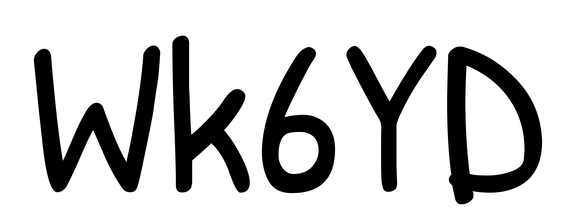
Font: PatrickHand-Regular